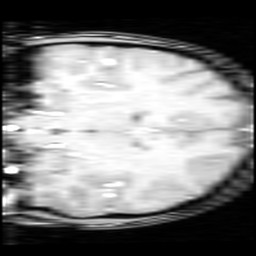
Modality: inplaneT1
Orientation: coronal
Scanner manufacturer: ge
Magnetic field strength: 3 T
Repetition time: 0.25 s
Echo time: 0.0036 s